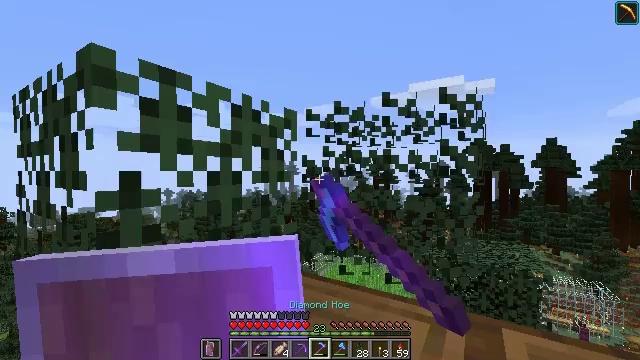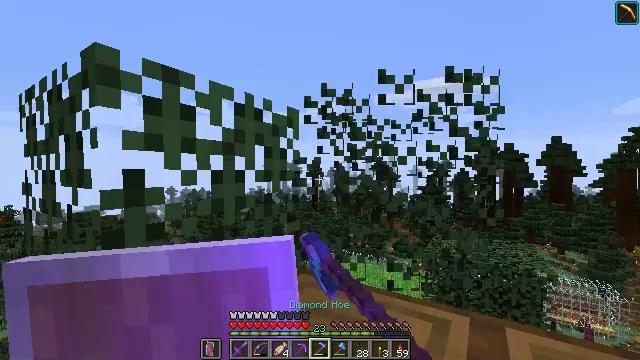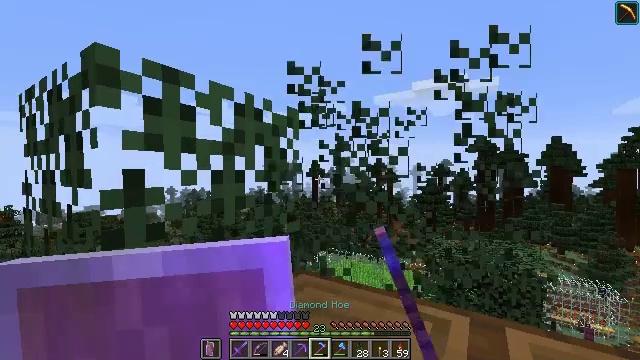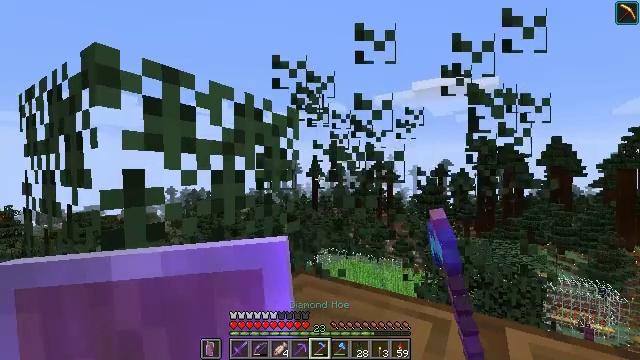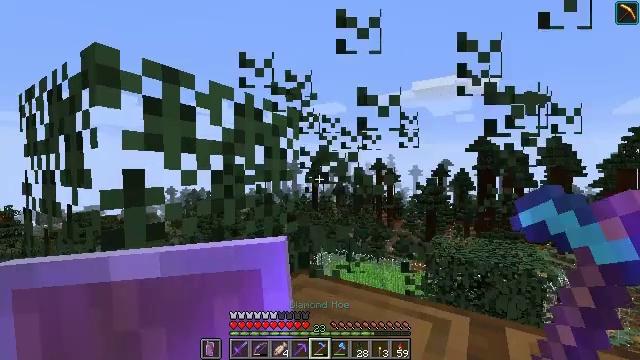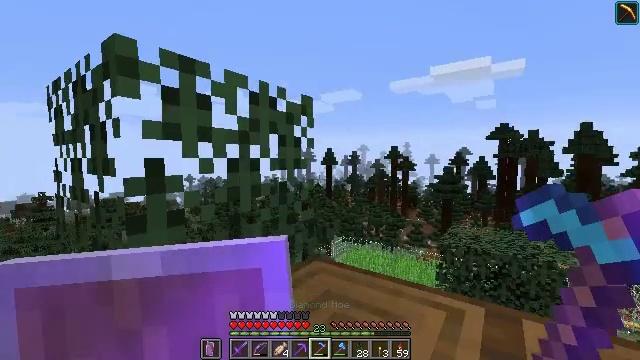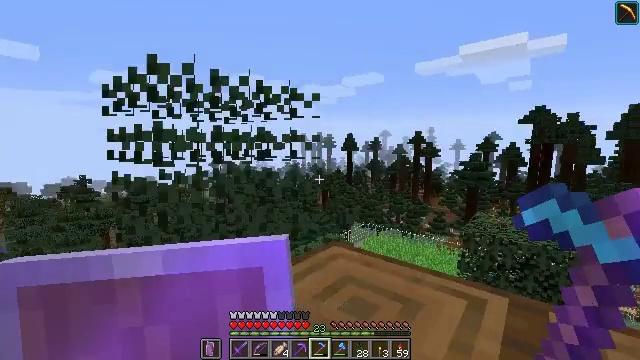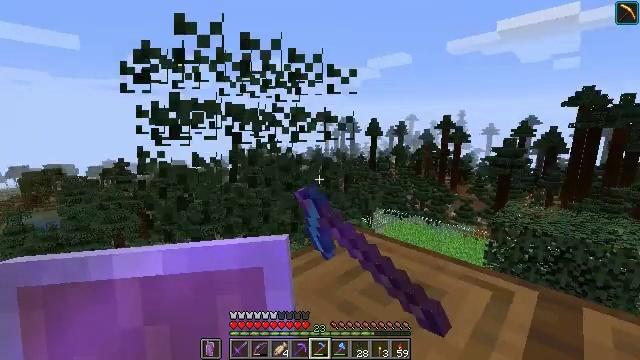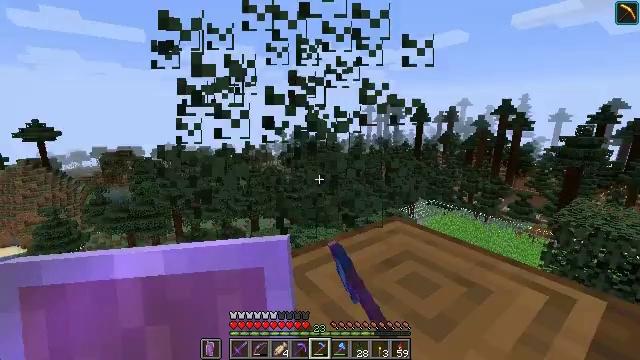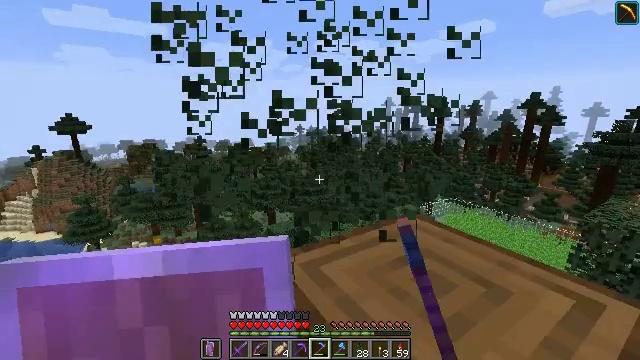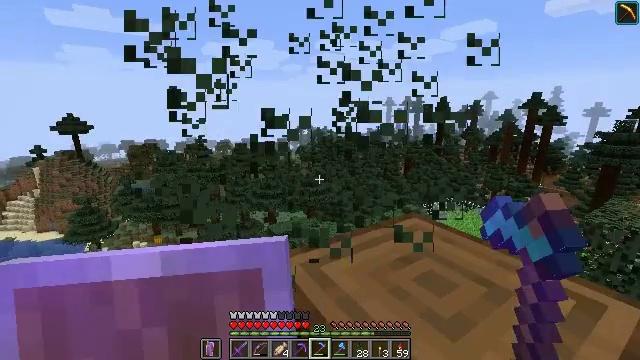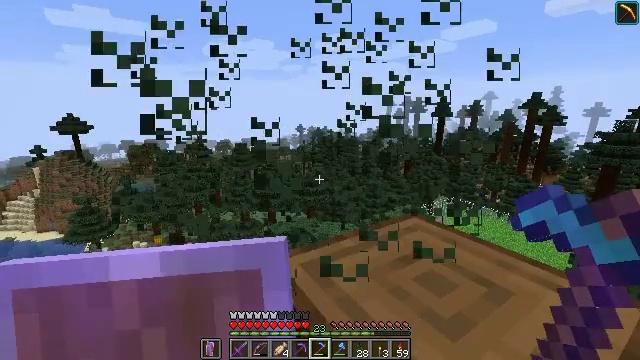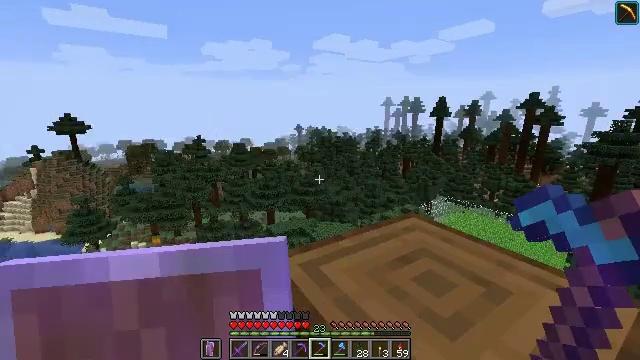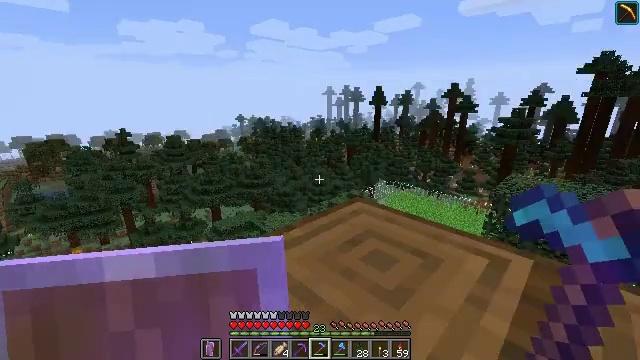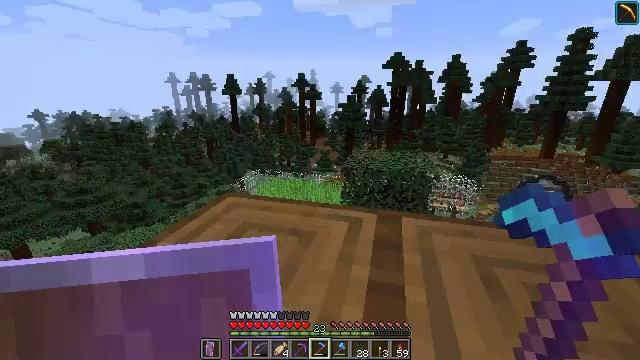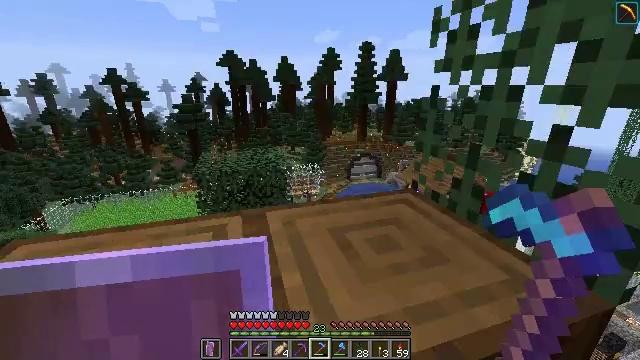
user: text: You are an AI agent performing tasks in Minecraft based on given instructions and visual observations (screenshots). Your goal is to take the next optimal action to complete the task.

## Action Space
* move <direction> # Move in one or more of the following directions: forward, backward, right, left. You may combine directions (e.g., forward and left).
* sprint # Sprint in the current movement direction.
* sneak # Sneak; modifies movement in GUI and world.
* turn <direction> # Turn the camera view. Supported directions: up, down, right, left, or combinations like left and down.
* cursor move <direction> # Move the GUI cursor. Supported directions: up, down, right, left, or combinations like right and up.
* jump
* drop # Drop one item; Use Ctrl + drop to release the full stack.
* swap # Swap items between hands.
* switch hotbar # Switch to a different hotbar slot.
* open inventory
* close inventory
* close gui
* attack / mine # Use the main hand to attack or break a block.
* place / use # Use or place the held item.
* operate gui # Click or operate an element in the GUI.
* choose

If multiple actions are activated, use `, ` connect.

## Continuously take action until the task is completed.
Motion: motion action
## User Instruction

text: Break the spruce leaves to clear the area.
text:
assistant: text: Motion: attack / mine
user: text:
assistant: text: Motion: attack / mine
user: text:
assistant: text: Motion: attack / mine
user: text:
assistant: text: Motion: attack / mine
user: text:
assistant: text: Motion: turn left and down, attack / mine
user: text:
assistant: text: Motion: turn left and down, attack / mine
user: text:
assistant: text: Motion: turn left and down, attack / mine
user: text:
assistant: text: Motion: turn left and down, attack / mine
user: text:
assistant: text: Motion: turn left and down, attack / mine
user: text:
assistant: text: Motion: attack / mine
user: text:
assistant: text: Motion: attack / mine
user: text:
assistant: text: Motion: attack / mine
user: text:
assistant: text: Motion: turn right and down, attack / mine
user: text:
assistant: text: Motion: turn right and down, attack / mine
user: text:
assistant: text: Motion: turn right, attack / mine
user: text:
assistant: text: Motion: turn right and down, attack / mine
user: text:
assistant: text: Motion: turn right and down, attack / mine
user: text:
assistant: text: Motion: turn right, attack / mine
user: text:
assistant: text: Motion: turn right and up, attack / mine
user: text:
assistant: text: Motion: turn right and up, attack / mine
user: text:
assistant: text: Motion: turn right, attack / mine
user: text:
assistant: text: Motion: attack / mine
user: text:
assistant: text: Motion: attack / mine